Field crop: tomato
Growth stage: 1
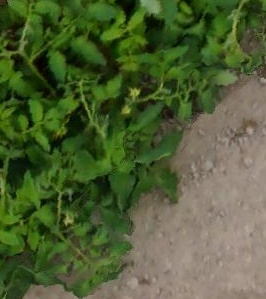
Species: tomato